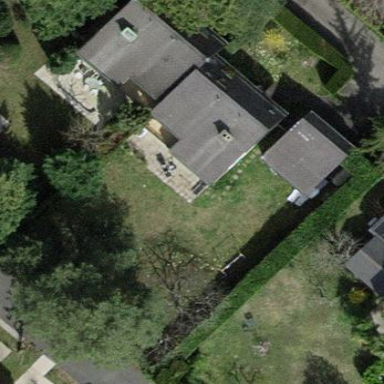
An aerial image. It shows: Garden enclosed by fence.